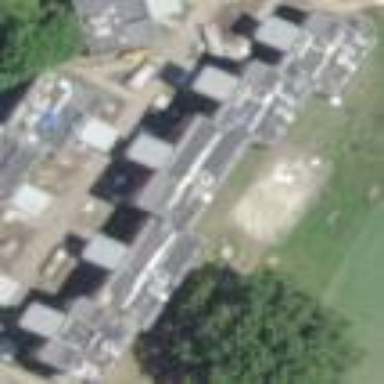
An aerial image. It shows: Dormitory building.